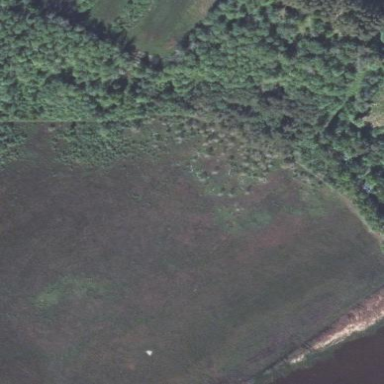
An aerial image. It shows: Beautiful meadow.